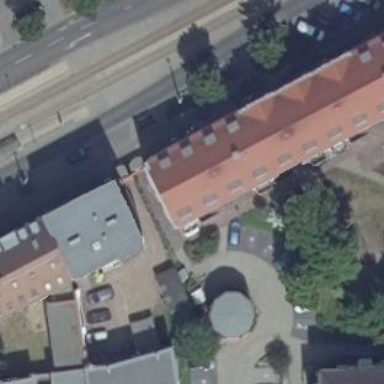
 containing the apartments. The roof orientation is along the building structure."